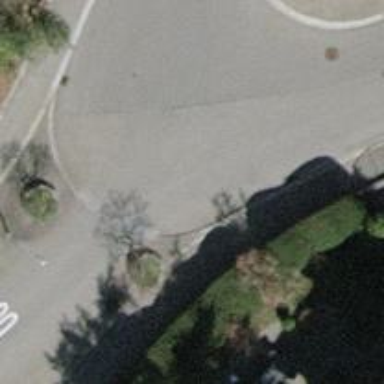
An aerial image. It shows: Residential road with asphalt surface and traffic calming hump.